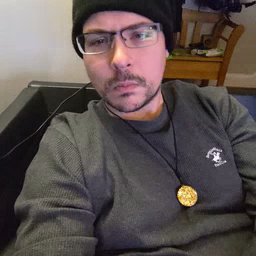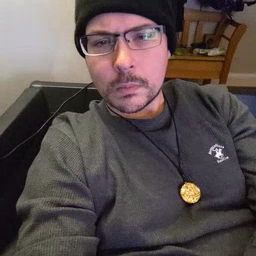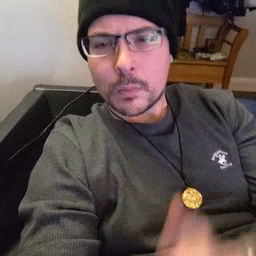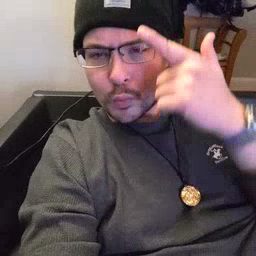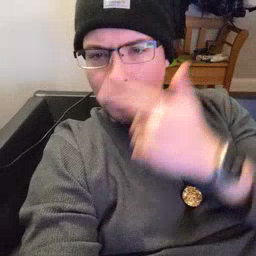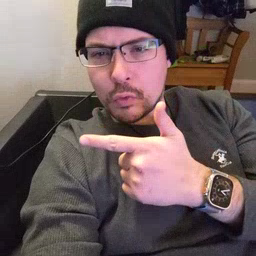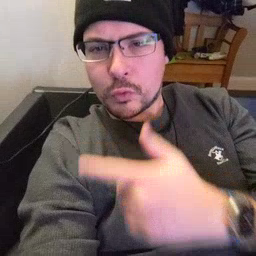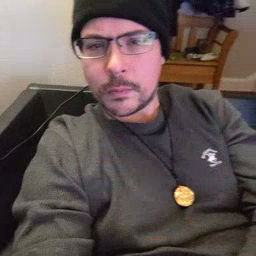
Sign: brother